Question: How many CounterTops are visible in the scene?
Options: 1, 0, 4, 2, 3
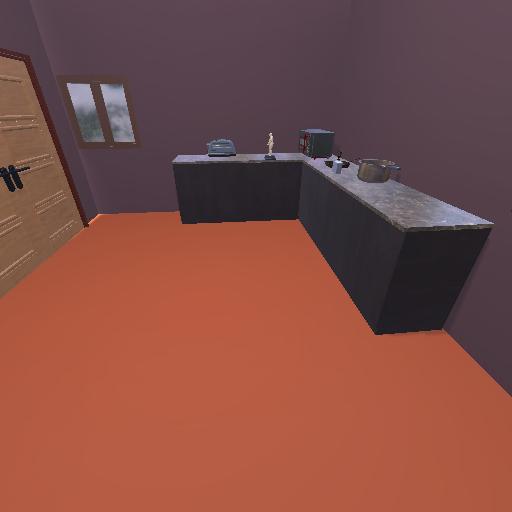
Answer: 1